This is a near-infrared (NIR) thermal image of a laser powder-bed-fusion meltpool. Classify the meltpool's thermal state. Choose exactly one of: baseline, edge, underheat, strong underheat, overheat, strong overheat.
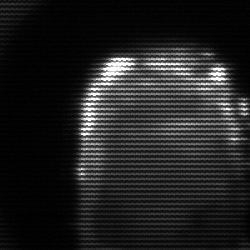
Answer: baseline